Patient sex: M
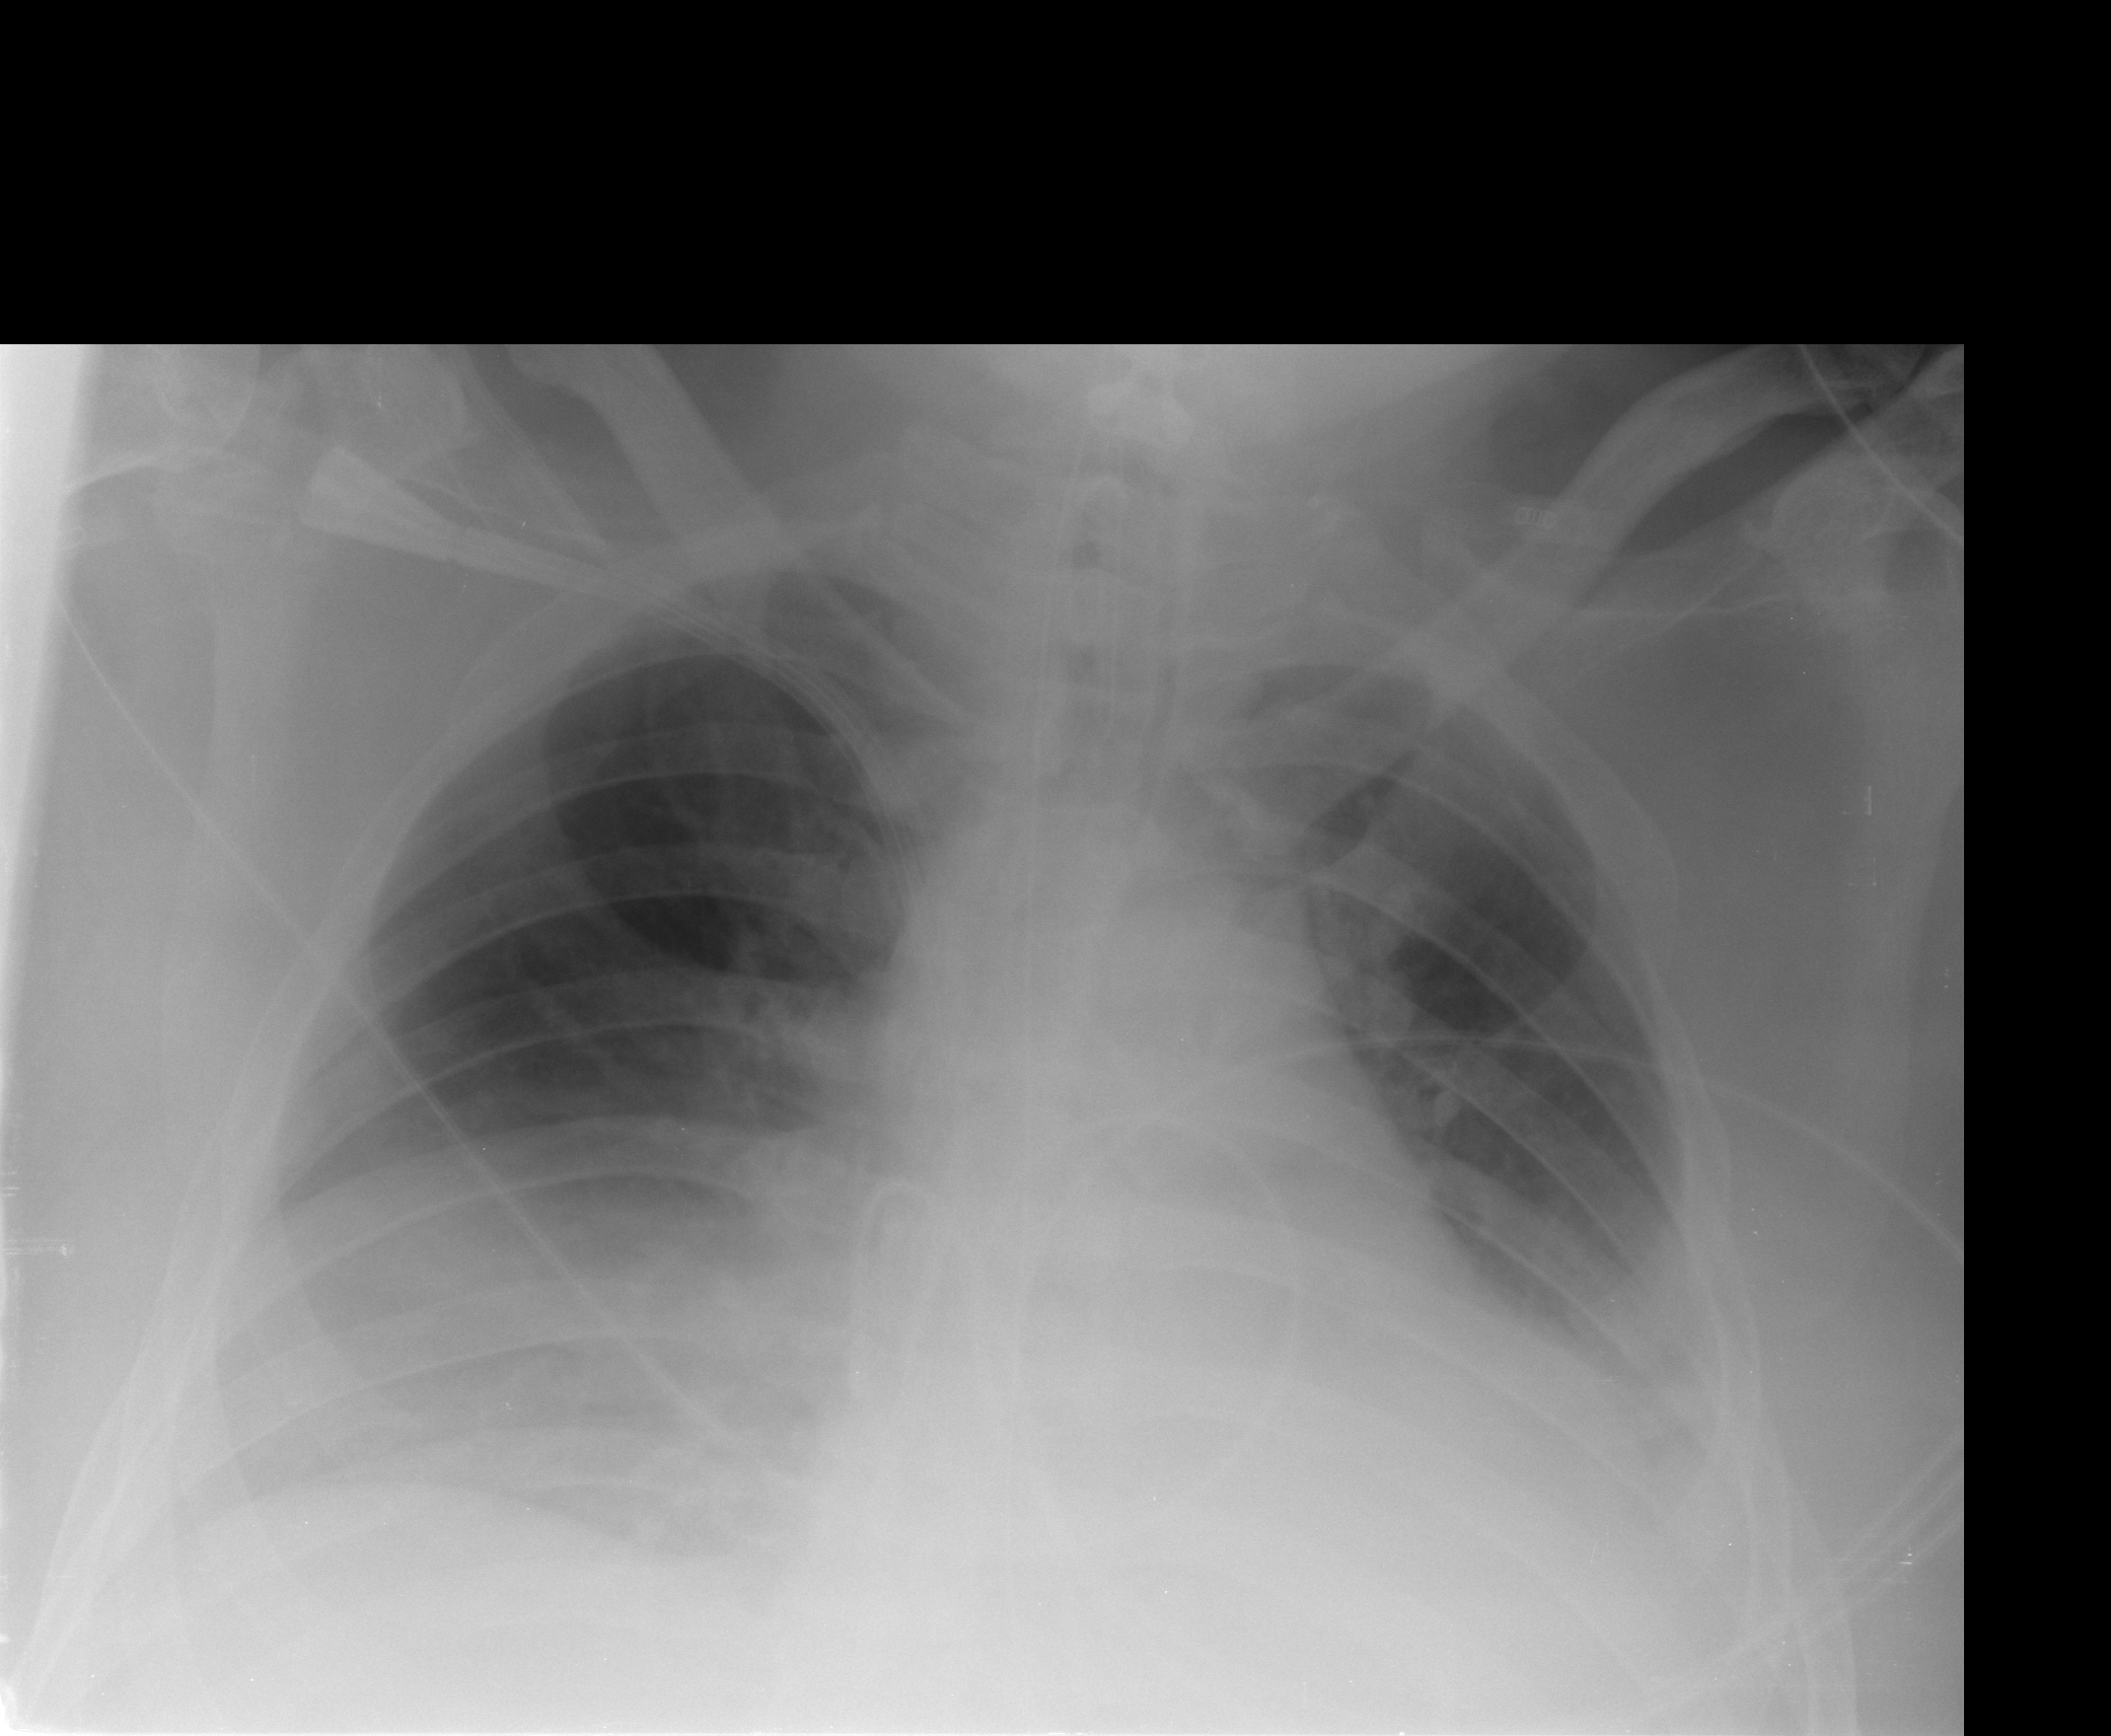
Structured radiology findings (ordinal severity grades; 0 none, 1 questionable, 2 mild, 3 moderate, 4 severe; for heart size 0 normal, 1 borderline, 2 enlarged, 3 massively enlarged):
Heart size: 2
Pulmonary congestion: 2
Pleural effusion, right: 2
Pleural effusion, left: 2
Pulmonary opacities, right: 0
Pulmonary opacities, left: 0
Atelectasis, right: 2
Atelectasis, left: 2